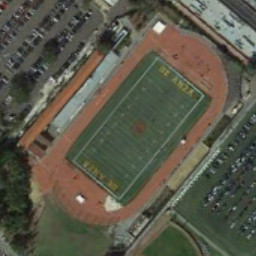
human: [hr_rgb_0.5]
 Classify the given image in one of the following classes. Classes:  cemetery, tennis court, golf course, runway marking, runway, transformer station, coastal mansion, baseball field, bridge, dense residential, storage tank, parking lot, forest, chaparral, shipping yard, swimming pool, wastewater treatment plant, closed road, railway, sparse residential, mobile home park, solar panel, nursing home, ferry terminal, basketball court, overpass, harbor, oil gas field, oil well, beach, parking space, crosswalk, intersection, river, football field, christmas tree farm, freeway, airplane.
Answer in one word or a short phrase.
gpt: football field